Field crop: maize
Growth stage: 2
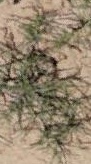
Species: salsola